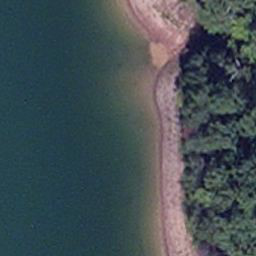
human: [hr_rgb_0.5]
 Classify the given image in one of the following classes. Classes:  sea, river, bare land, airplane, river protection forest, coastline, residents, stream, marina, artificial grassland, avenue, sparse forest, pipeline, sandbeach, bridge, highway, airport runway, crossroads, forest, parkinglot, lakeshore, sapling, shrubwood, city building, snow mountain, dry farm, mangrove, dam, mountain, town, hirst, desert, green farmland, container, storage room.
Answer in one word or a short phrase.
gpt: lakeshore